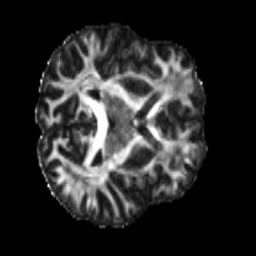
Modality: FA
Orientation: axial
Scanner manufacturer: siemens
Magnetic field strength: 3 T
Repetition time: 4 s
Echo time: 0.0594 s